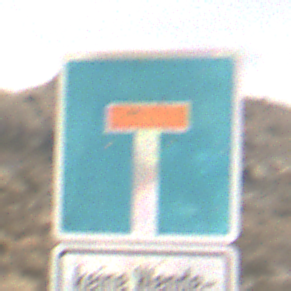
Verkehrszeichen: Sackgasse
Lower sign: HinweisGeaenderteVorfahrtVerkehrsfuehrungVerkehrsregelung3
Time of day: MorningAfternoon
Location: Outdoor (Nature)
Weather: Overcast
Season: NotSpecified
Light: Natural